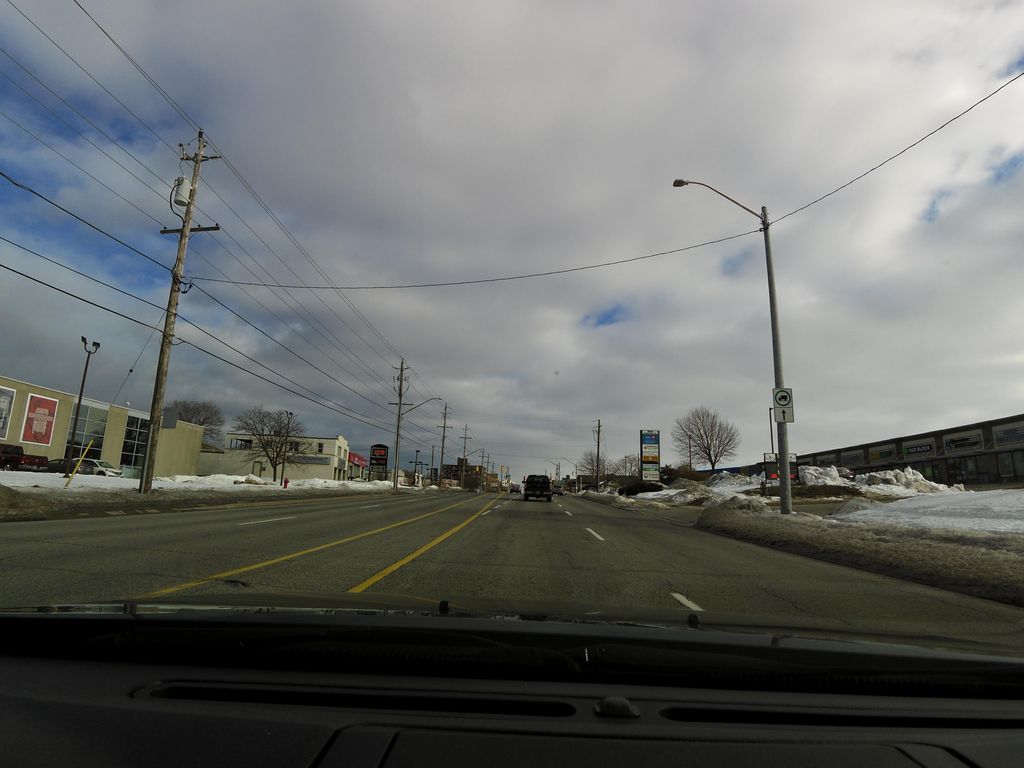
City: hamilton